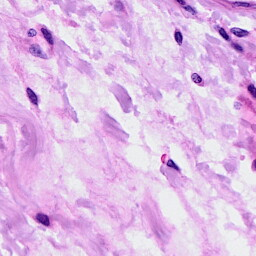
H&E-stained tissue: Ovarian